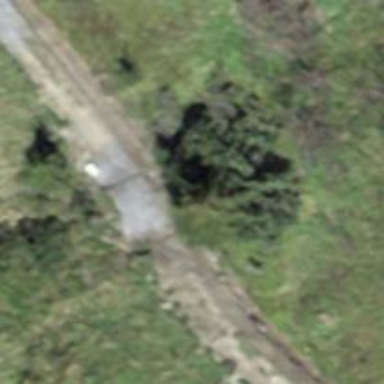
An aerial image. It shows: Gravel path with track type of grade 3.